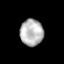
Tissue: prostate
Cell type: Epithelial cells
Senescence score: 0.3548
Nuclear area (px): 603
Mean DAPI intensity: 182.028